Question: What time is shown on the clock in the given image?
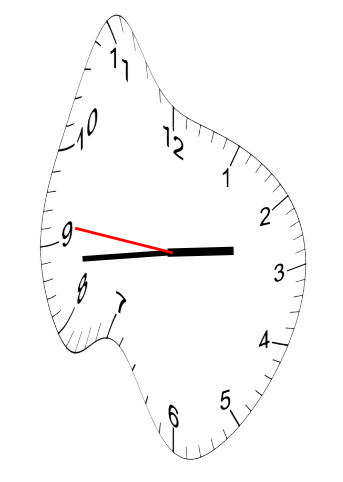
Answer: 02:43:46